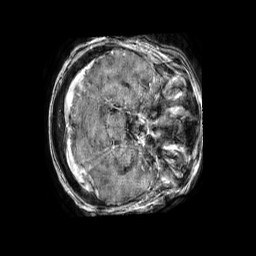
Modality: T1w
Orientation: axial
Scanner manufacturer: philips
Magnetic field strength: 1.5 T
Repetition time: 0.00764 s
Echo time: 0.003473 s